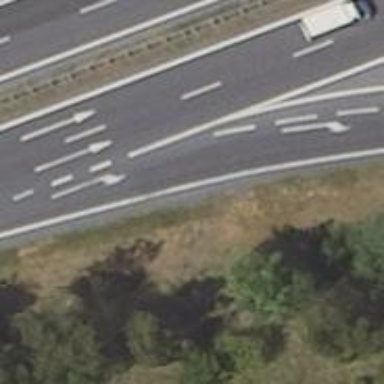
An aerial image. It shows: Trunk link highway.